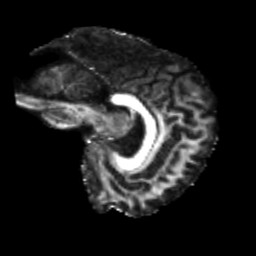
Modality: FA
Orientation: sagittal
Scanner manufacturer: siemens
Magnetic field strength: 3 T
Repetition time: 4 s
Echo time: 0.0594 s